Field crop: maize
Growth stage: 1
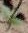
Species: datura